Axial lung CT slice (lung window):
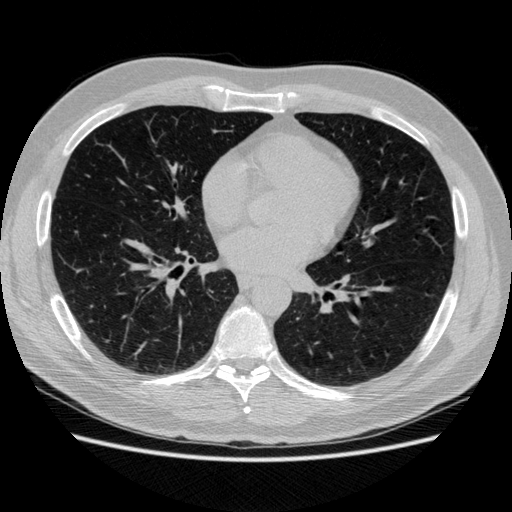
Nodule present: no